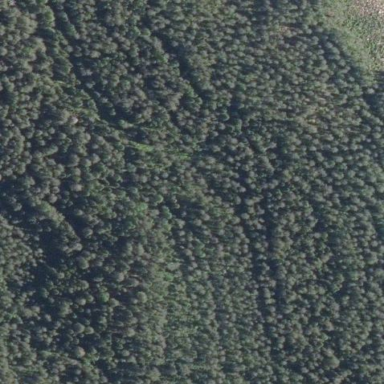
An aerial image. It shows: Woodland consisting mainly of needle-leaved trees.